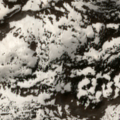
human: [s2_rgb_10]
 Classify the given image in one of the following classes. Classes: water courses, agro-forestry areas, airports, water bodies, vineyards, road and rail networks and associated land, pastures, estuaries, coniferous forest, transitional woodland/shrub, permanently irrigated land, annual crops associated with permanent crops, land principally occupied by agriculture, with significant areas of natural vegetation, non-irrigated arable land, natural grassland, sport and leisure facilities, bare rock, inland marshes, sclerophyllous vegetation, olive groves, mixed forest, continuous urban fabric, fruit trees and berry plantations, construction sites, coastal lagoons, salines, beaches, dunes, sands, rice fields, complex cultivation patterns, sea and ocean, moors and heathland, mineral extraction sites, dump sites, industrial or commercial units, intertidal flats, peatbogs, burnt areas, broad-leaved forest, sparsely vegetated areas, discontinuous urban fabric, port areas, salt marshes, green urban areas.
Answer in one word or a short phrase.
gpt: moors and heathland, sparsely vegetated areas